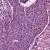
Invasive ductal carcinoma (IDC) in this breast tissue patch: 1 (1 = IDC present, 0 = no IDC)